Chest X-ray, PA view. Patient: 17 years old, sex M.
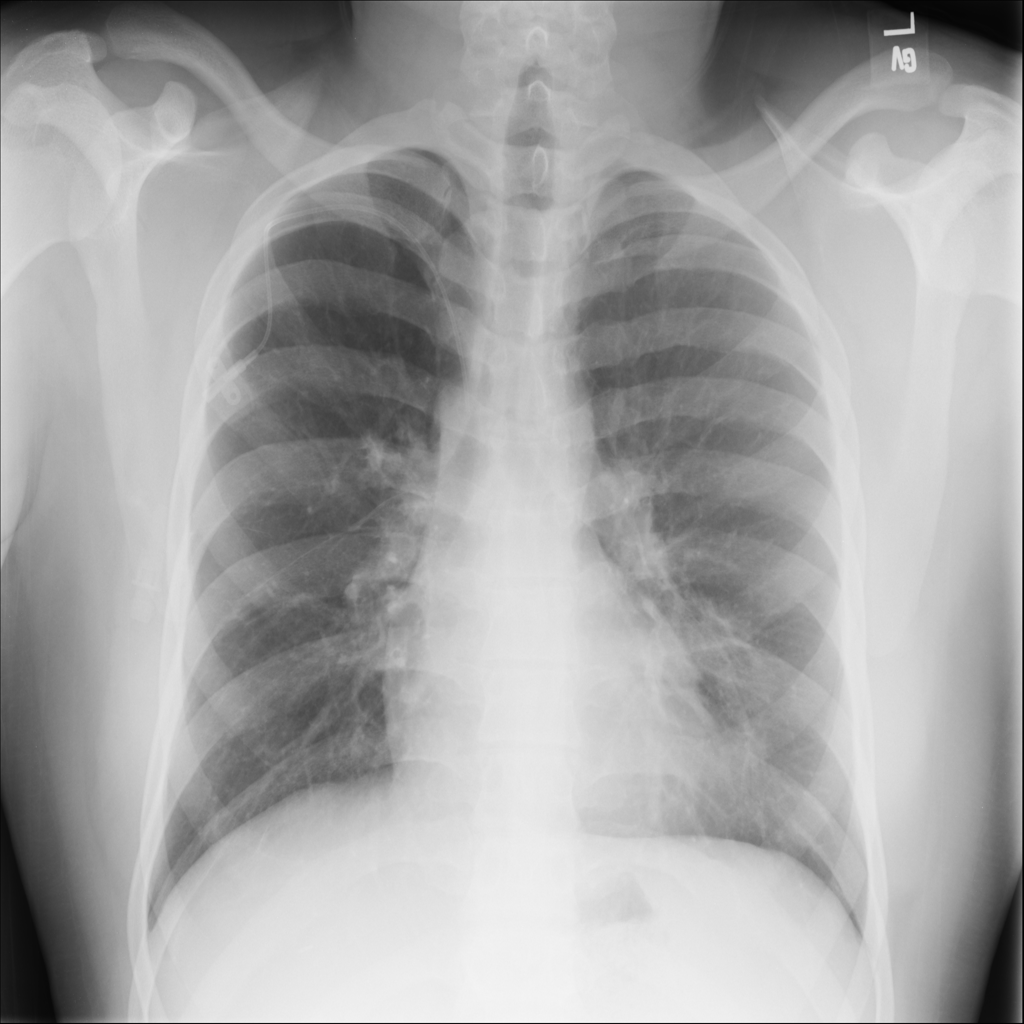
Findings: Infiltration